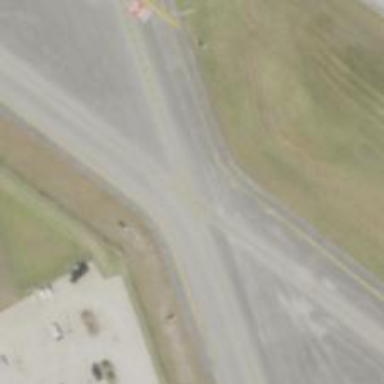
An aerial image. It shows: View of taxiway at the airport.